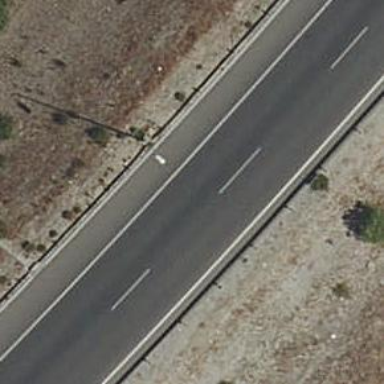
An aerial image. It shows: Motorway link.